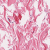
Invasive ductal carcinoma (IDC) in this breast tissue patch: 0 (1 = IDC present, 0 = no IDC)